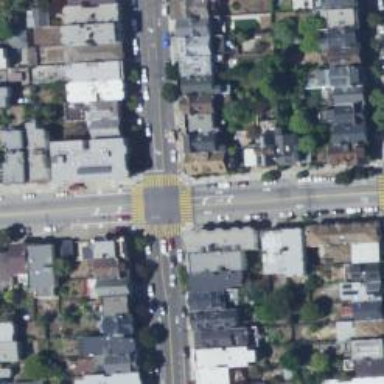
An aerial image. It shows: Marked crossing on the road.